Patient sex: F
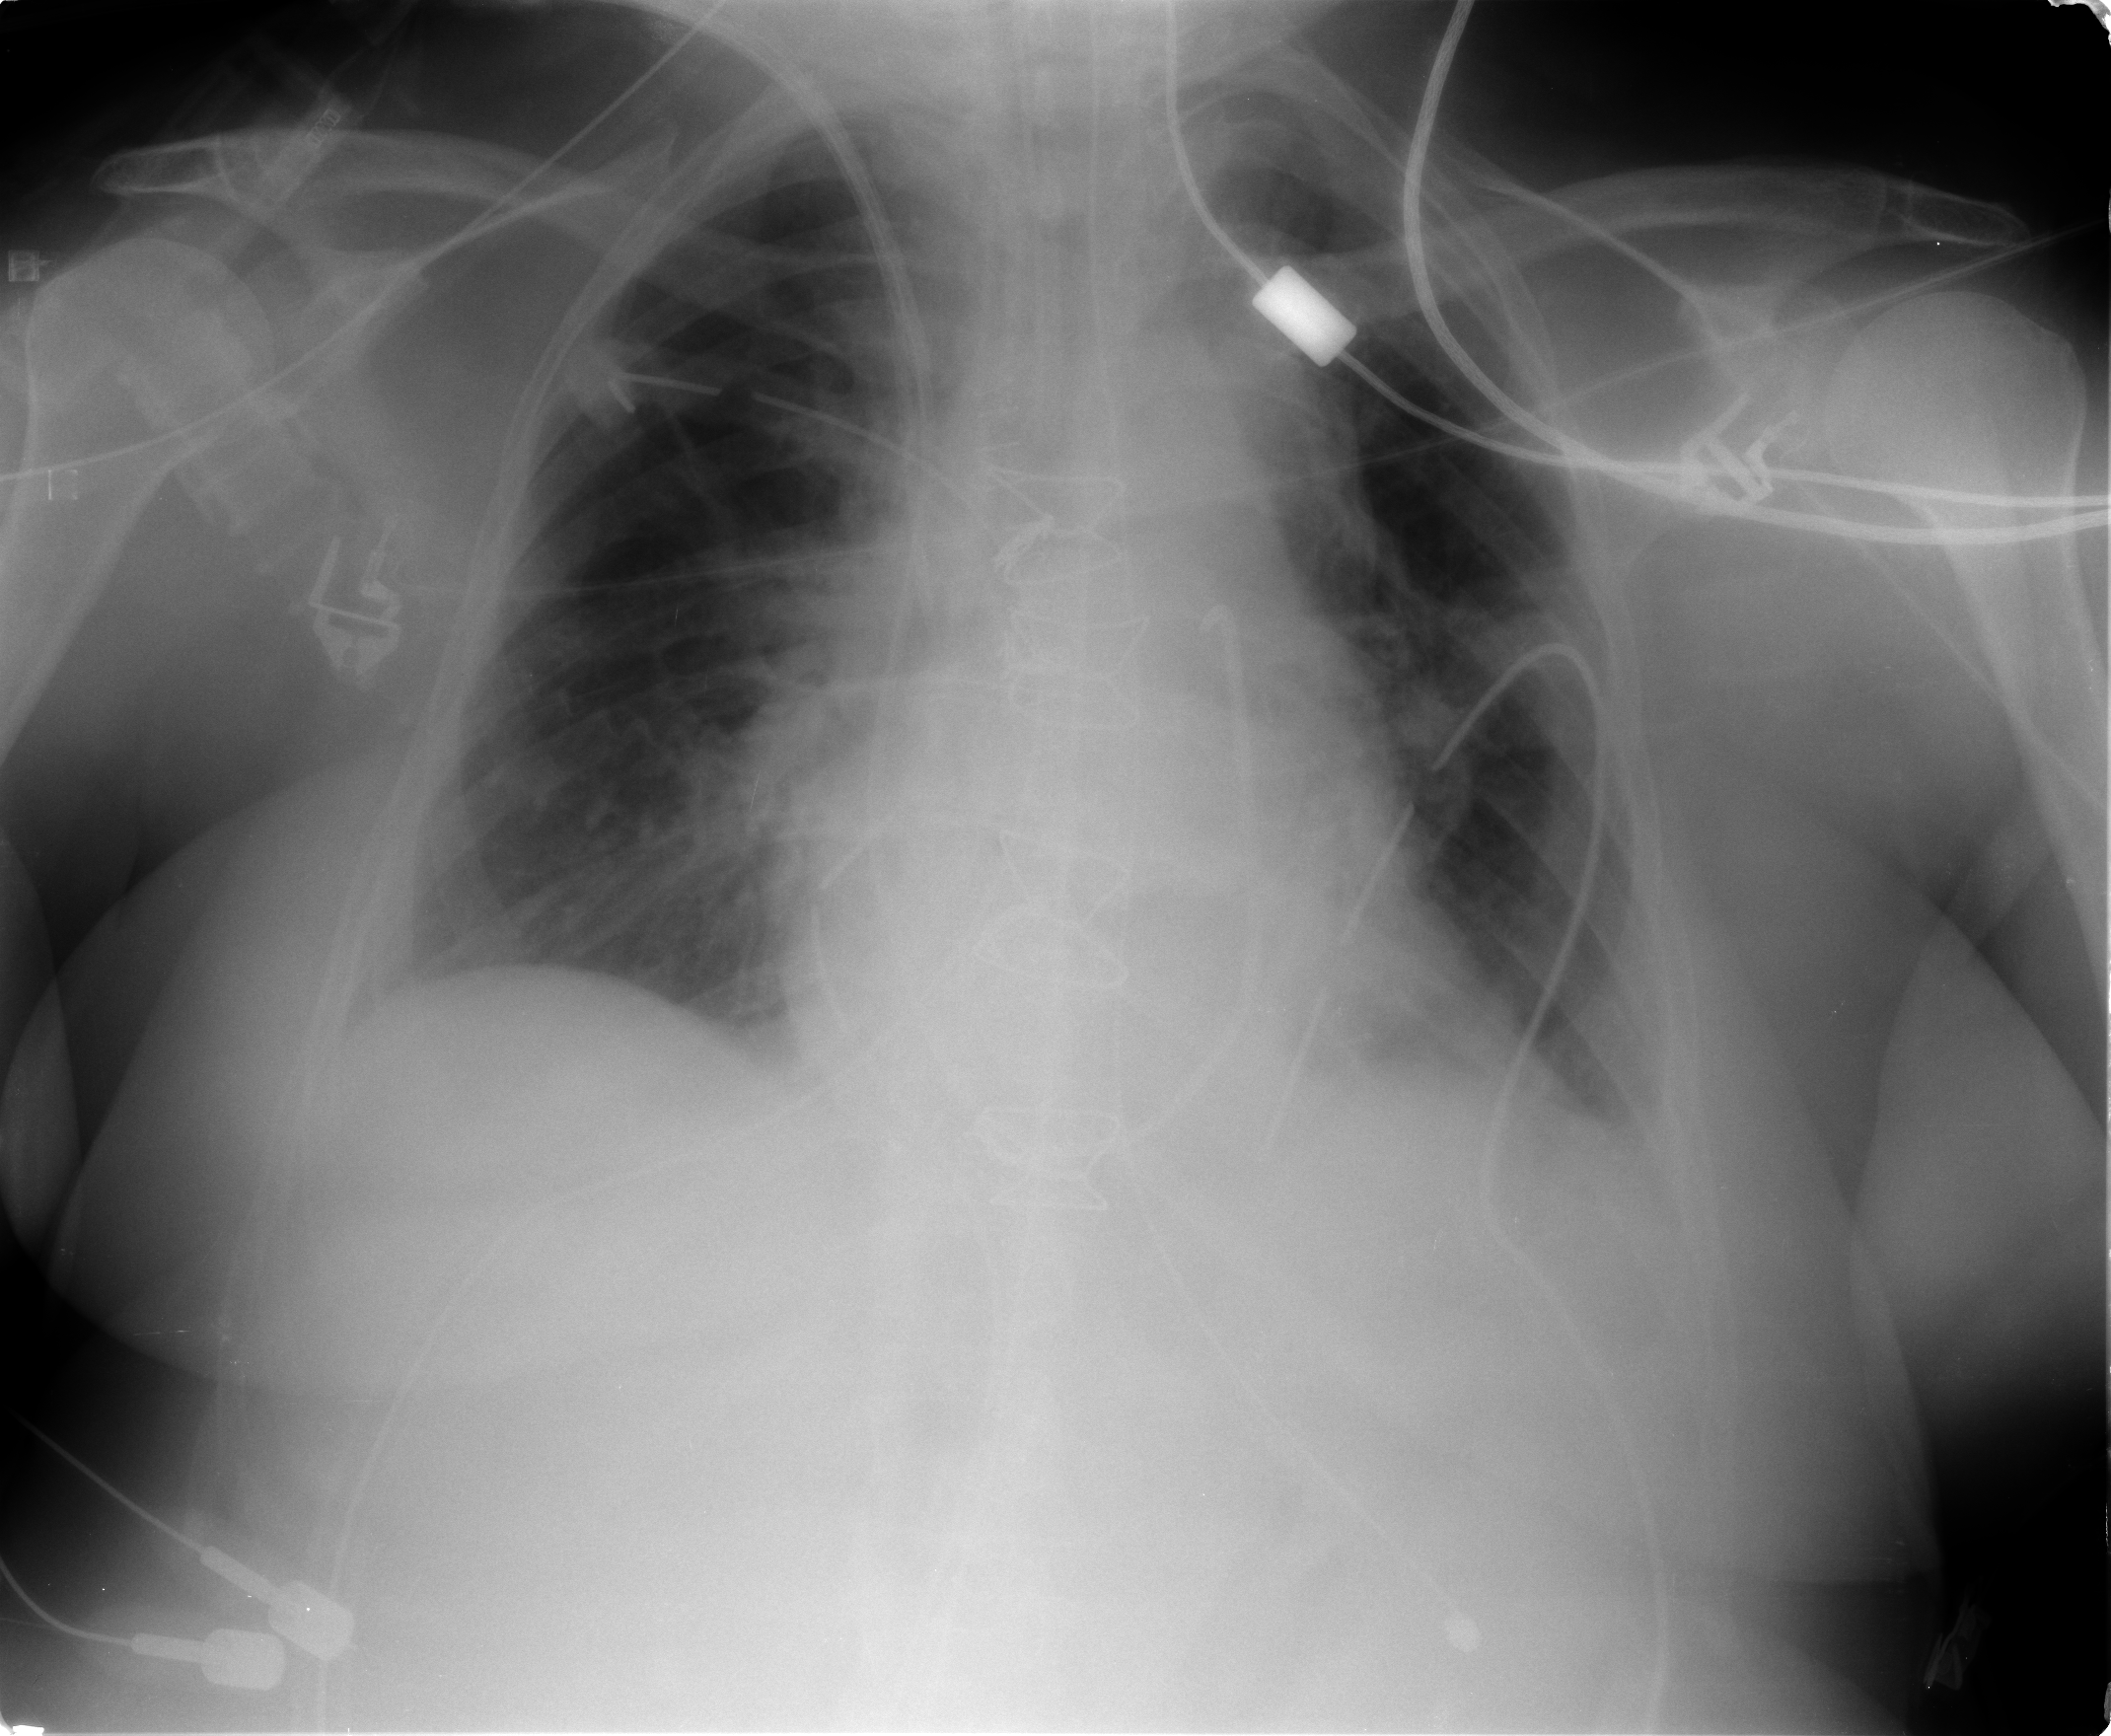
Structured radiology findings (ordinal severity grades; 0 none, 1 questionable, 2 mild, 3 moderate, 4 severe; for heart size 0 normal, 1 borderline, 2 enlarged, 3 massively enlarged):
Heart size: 0
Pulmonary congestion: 0
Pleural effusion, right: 0
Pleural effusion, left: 2
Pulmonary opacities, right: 0
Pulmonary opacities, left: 0
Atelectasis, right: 1
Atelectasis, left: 2